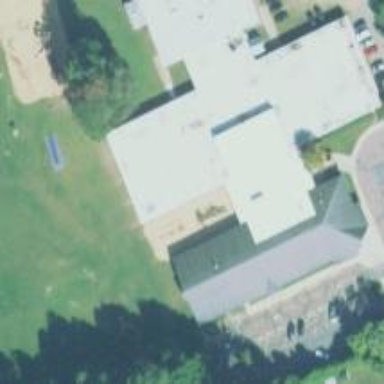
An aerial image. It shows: Elementary school building.